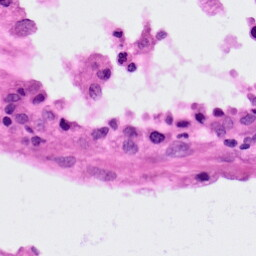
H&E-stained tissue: Lung